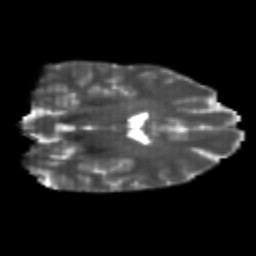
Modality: T2w
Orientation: coronal
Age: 24
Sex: female
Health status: healthy
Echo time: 0.074 s